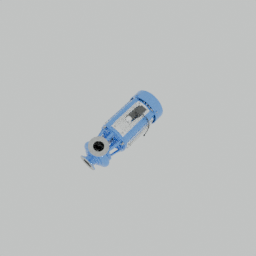
Label: mechanical